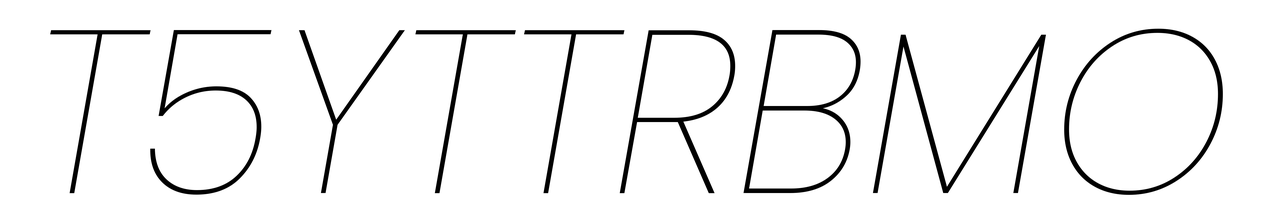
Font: Poppins-ThinItalic